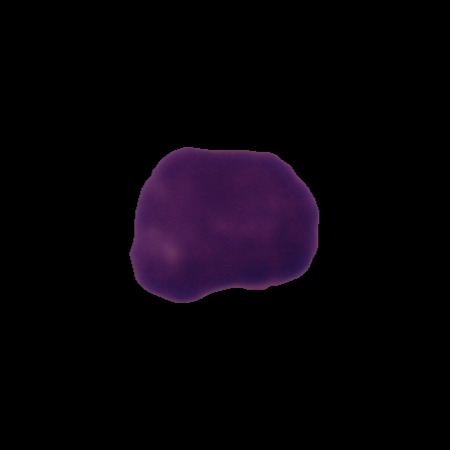
Label: healthy